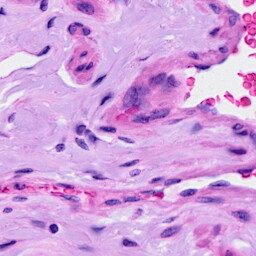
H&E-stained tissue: Ovarian